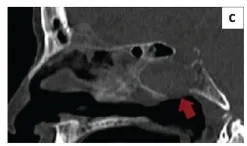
(b and c) Dehiscent floor of the sphenoid sinus.
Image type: radiology (ct)